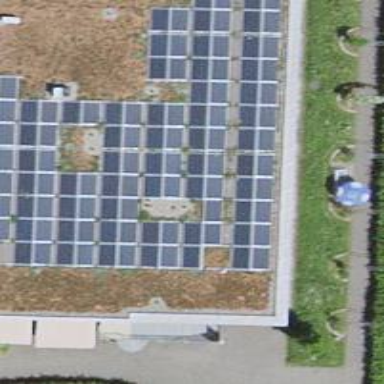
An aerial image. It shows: Solar power generator using photovoltaic panels.